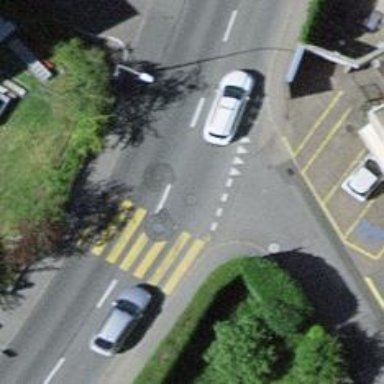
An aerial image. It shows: Uncontrolled zebra crossing with zebra markings.